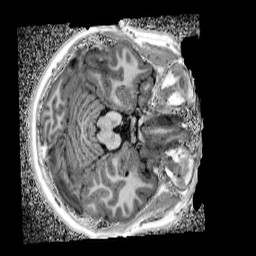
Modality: UNIT1_denoised
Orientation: axial
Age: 13
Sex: male
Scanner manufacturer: siemens
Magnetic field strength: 3 T
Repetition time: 4 s
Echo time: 0.00299 s